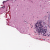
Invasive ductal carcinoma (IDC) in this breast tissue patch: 0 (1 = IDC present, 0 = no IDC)